Question: I run this query on
'''
select * from news where category = 'fydyw';
'''
I have 1,000+ records with 'fydyw' category, but it doesn't return any of them. i tried 'Like' keyword to see if there are space or something, unfortunately it doesn't return any records.
also i run this query to be sure
'''
select category,count(*) from news group by category;
'''
and this was the result

Note: category column have nvarchar(100) type
anyone else having same problem?
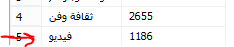
Answer: use N before string because 'fydyw' is unicode charactor so
use this
'''
select * from news where category = N'fydyw';
'''
You may have seen Transact-SQL code that passes strings around using an N prefix. This denotes that the subsequent string is in Unicode (the N actually stands for National language character set). Which means that you are passing an NCHAR, NVARCHAR or NTEXT value, as opposed to CHAR, VARCHAR or TEXT.